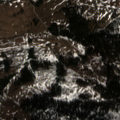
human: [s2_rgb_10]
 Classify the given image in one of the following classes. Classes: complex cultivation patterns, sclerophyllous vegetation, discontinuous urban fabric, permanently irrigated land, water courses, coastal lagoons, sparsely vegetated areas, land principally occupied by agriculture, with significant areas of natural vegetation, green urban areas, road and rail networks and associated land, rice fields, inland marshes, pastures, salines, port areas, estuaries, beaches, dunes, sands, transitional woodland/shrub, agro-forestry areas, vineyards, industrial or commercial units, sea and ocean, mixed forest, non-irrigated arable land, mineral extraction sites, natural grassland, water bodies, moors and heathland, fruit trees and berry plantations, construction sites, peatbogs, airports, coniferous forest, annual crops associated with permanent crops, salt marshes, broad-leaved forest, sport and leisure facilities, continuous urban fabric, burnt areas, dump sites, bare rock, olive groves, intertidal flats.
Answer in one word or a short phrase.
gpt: coniferous forest, natural grassland, moors and heathland